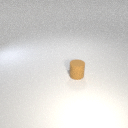
small brown rubber cylinder